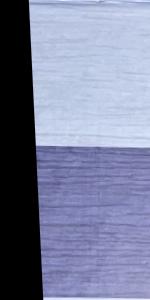
Label: Empty